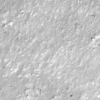
Label: not_dusty